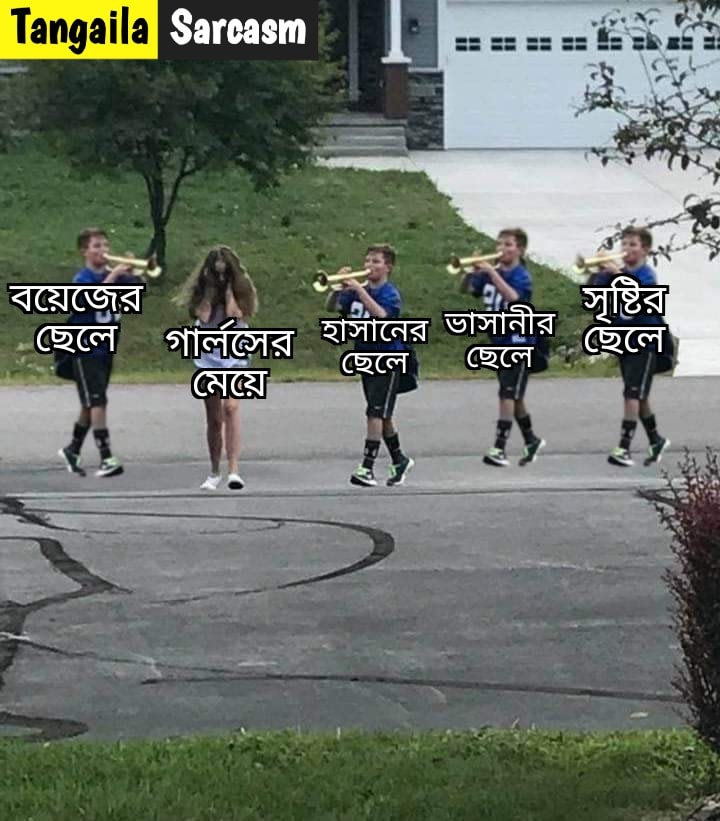
Caption: বয়েজের ছেলে   গার্লসের ছেলে  হাসানের ছেলে  ভাসানীর ছেলে   সৃষ্টির ছেলে
Label: hate